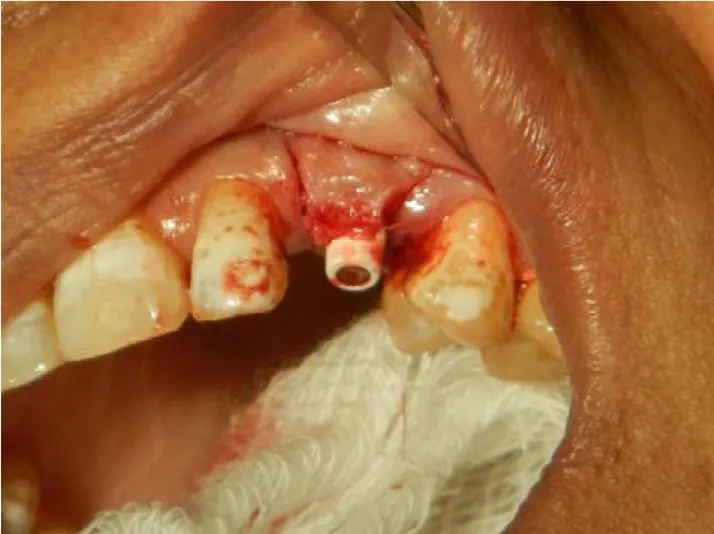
Re-entry surgery is performed 3 months after implant placement and palatal rotational flap performed simultaneously with a temporary abutment and crown. A three-sided flap with a more palatally placed crestal incision and the papillae reserved is created. Two vertical incisions are made to the vestibule so that the flap could be freely rotated.
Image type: medical_photograph (oral_photograph)